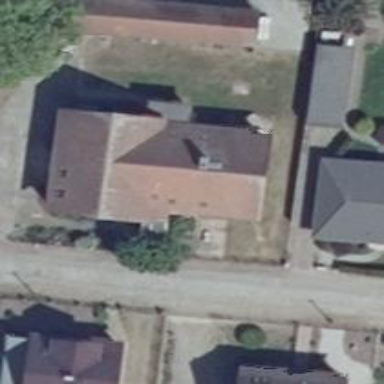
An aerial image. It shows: Detached building.